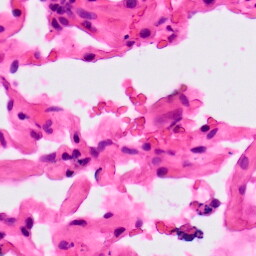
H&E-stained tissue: Lung